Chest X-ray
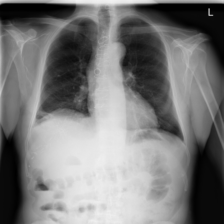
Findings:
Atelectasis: positive
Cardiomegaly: negative
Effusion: positive
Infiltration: negative
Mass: negative
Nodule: negative
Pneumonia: negative
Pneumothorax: negative
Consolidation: negative
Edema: negative
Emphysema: negative
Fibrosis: negative
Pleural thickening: negative
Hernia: negative